Interaction volume radius: 5 \u00c5
Interaction volume height: 15 \u00c5
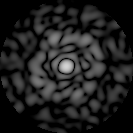
Disorder parameter: 0.8046